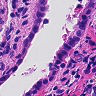
Metastatic tissue present: yes